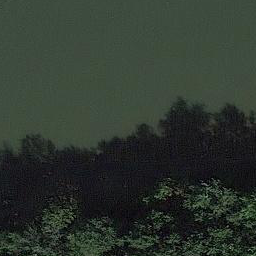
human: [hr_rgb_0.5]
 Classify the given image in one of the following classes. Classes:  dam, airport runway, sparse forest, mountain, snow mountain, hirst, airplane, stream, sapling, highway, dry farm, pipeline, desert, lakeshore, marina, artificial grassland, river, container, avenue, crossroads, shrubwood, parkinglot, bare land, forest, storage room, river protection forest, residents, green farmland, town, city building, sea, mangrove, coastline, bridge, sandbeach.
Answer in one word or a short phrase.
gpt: river protection forest